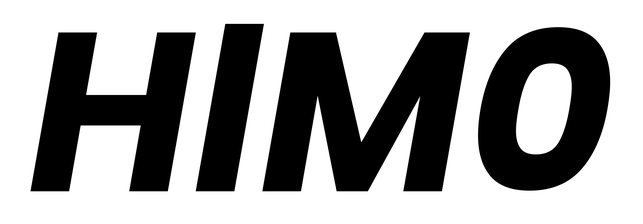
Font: Poppins-BoldItalic